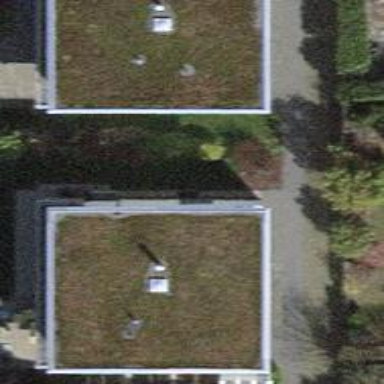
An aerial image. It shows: Detached building with flat roof.